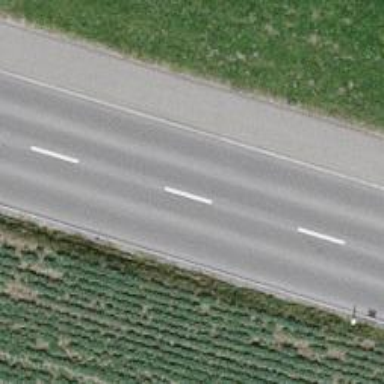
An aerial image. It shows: Primary highway with cycle track on the right.